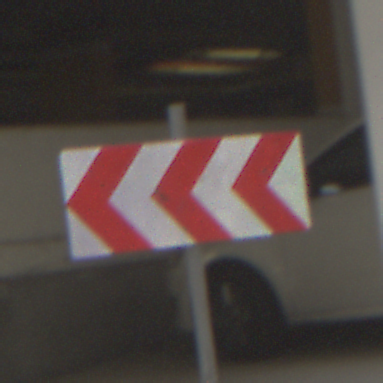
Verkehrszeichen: RichtungstafelnInKurvenGrossRechts
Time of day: Midday
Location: Roofed (Urban)
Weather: Overcast
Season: NotSpecified
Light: Artificial